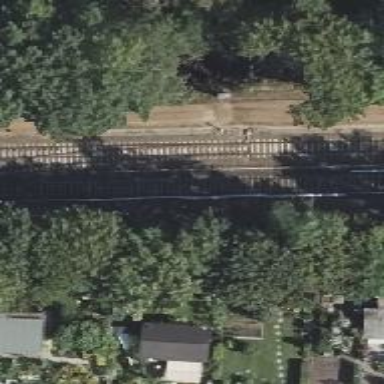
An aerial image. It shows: Railway track.